RGB frame:
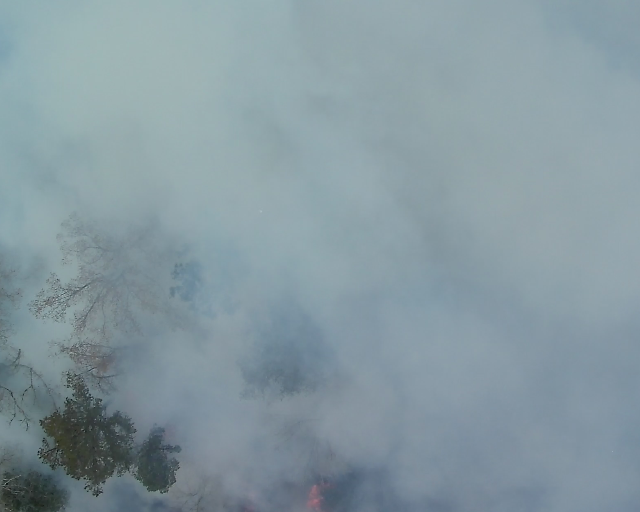
Thermal frame:
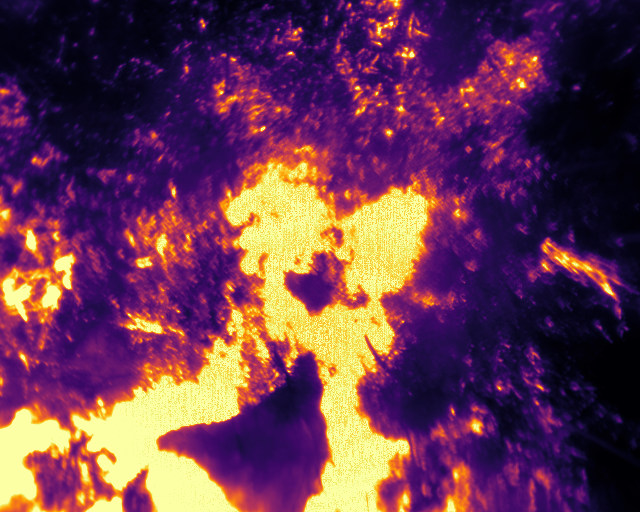
Captured: 2026-02-26 03:11:04
Pixels at or above 80 °C: 147463 (fraction of frame: 0.45)